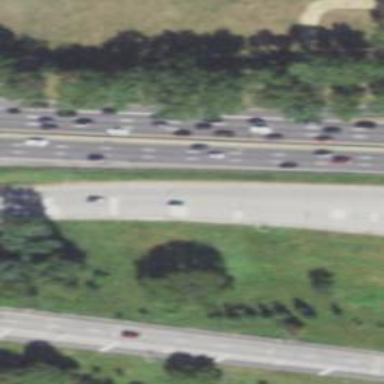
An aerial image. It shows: Expressway with asphalt surface classified as trunk highway.